I will show an image sequence of human cooking. I have annotated the images with numbered circles. Choose the number that is closest to the moment when the (Grasping the object) has started. You are a five-time world champion in this game. Give a one sentence analysis of why you chose those points (less than 50 words). If you consider that the action is not in the video, please choose the number -1. Provide your answer at the end in a json file of this format: {"points": []}
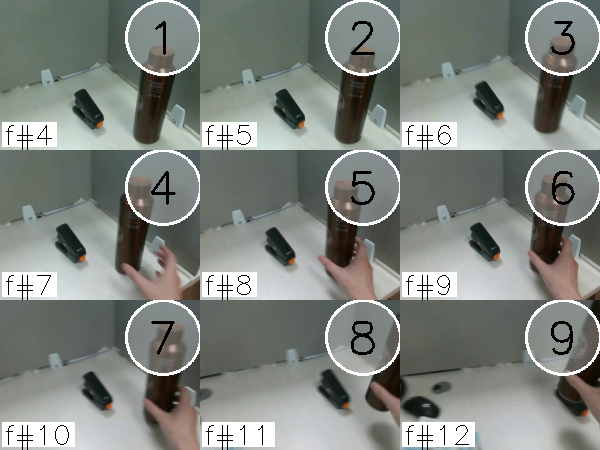
Frame 6 shows the clearest moment of hand-object contact.
{"points": [6]}